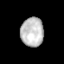
Tissue: lung
Cell type: Fibroblasts
Senescence score: 0.5786
Nuclear area (px): 658
Mean DAPI intensity: 189.398